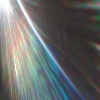
Label: sunburn